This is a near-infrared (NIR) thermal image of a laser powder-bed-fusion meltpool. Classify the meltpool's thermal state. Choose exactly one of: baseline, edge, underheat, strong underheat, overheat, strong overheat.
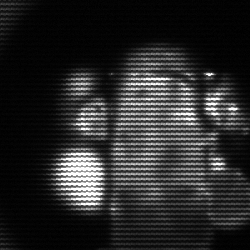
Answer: strong underheat